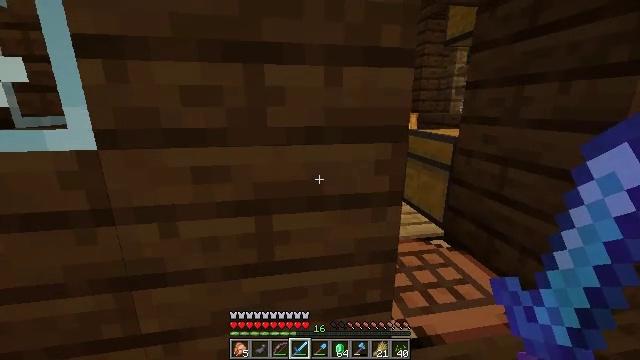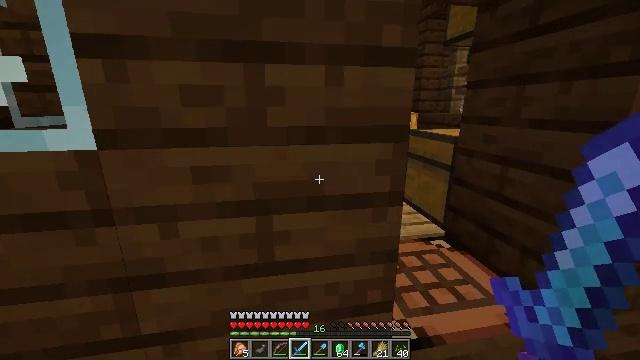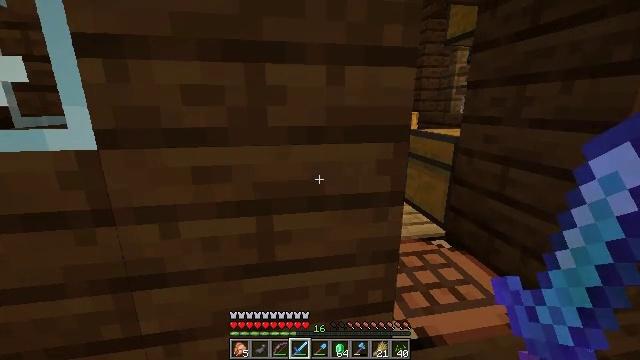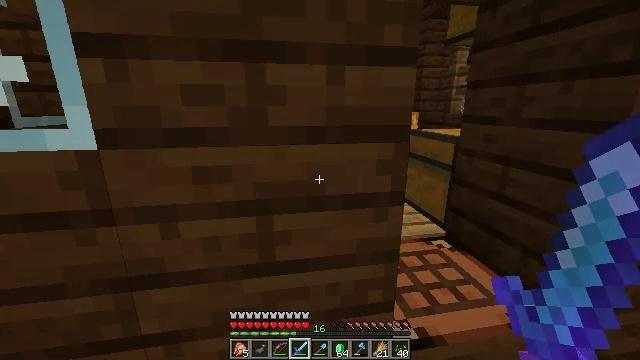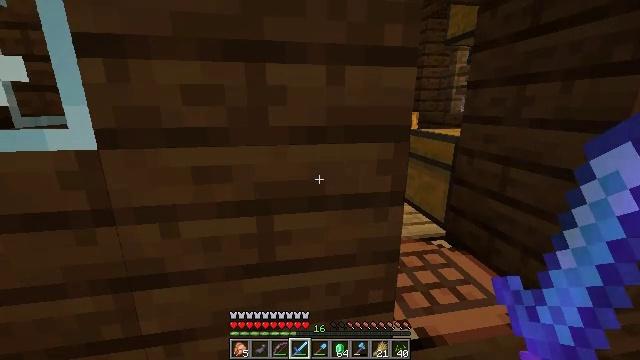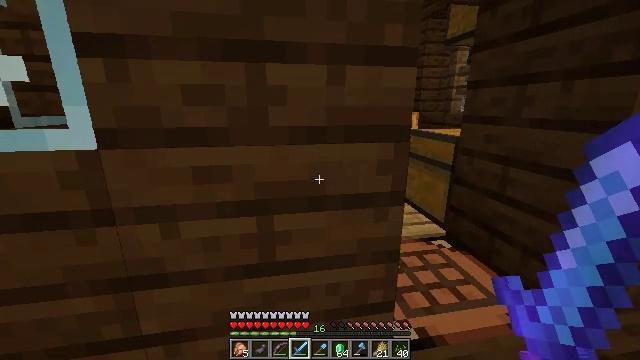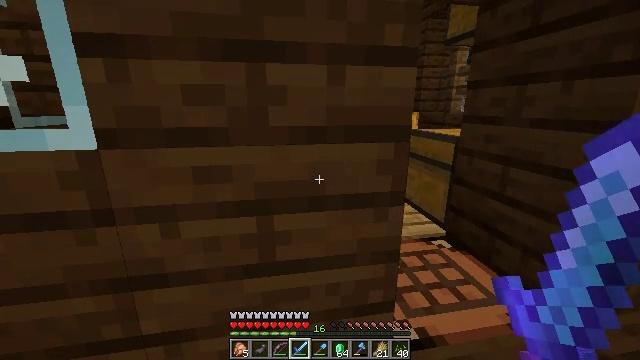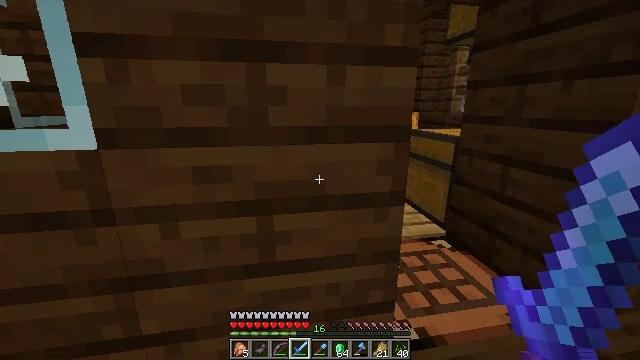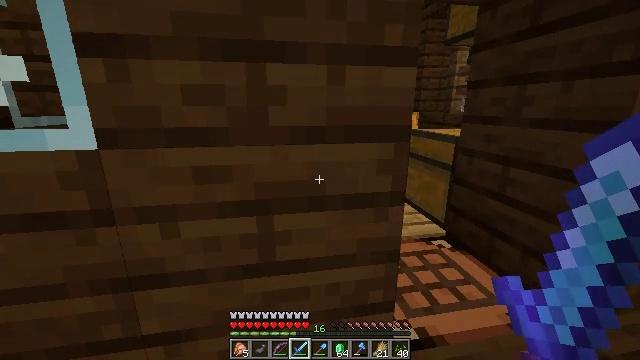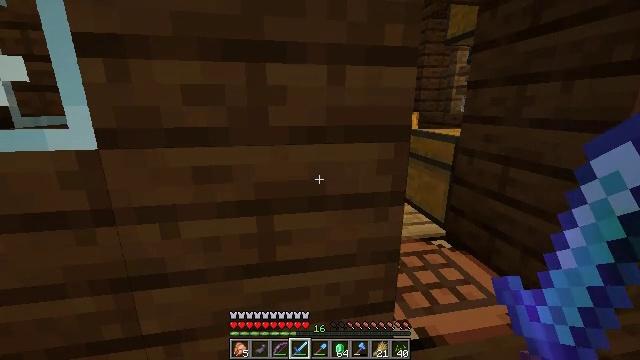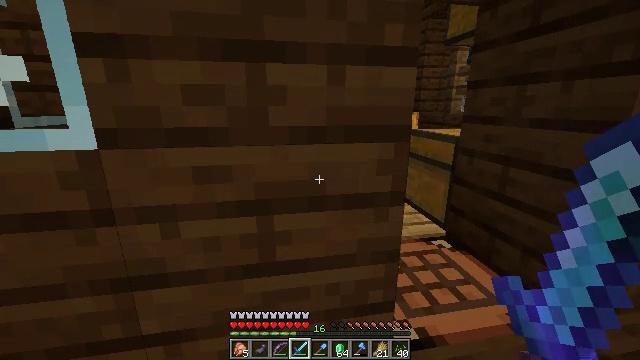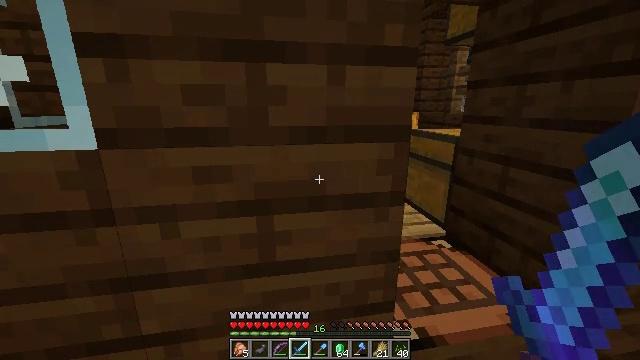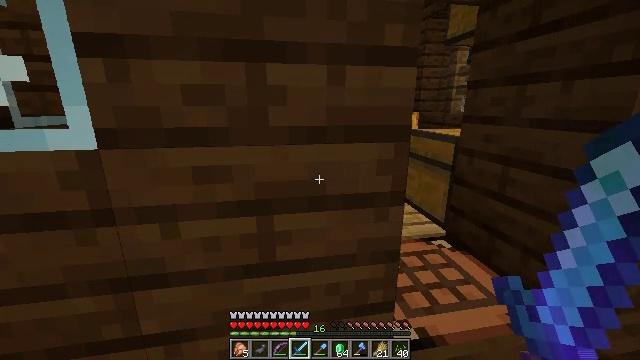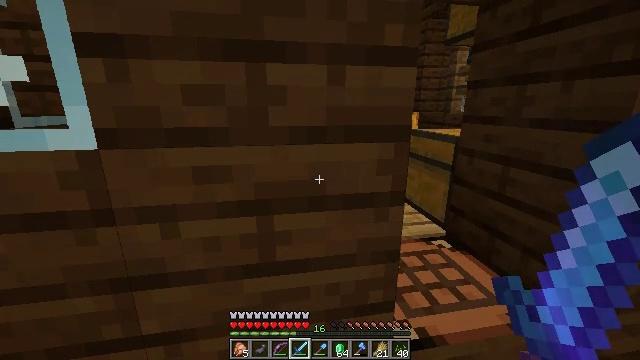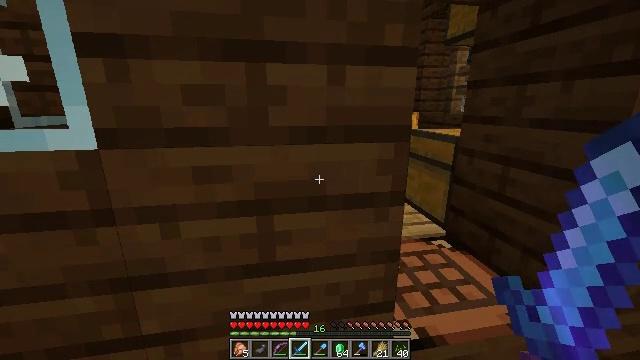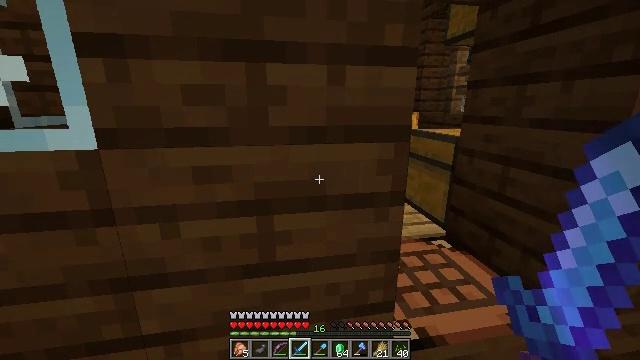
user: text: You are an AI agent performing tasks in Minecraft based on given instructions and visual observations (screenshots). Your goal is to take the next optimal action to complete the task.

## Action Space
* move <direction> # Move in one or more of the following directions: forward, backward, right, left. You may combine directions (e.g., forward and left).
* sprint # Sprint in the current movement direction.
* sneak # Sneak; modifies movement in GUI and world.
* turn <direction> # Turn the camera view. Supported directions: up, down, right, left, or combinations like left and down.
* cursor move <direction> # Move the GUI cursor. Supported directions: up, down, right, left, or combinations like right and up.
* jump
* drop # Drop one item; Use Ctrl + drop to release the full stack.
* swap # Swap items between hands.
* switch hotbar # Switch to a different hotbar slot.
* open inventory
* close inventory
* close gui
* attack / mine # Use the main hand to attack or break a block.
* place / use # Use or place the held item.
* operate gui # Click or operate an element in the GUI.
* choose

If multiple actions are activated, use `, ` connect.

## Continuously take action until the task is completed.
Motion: motion action
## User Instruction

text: Destroy the spruce leaves to get sticks and saplings.
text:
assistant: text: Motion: no_op
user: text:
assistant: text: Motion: no_op
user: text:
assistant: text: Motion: no_op
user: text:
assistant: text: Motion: no_op
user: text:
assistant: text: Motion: no_op
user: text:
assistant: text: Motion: no_op
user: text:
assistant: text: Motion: no_op
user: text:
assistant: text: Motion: no_op
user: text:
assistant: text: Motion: no_op
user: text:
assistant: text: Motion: no_op
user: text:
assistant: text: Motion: no_op
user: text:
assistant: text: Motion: no_op
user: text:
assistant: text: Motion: no_op
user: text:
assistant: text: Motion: no_op
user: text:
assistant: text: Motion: no_op
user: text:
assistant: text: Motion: no_op
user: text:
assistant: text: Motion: no_op
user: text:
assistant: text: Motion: no_op
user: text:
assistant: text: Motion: no_op
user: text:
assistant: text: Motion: no_op
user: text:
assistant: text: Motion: no_op
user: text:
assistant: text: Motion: no_op
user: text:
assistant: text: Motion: no_op
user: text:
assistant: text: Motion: no_op
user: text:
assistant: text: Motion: no_op
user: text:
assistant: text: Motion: no_op
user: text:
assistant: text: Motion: no_op
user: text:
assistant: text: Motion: no_op
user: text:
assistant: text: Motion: no_op
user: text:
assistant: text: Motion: no_op